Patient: sex F, age 80
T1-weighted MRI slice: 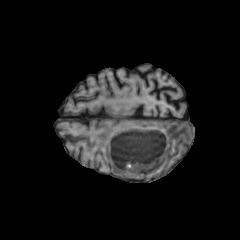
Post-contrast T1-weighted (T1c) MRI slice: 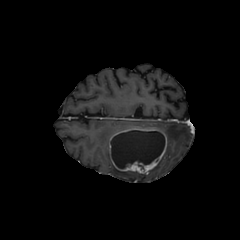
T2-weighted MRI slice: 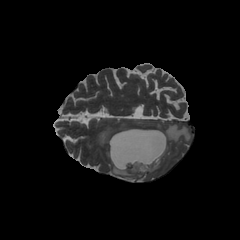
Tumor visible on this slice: yes
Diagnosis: Glioblastoma, IDH-wildtype
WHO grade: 4